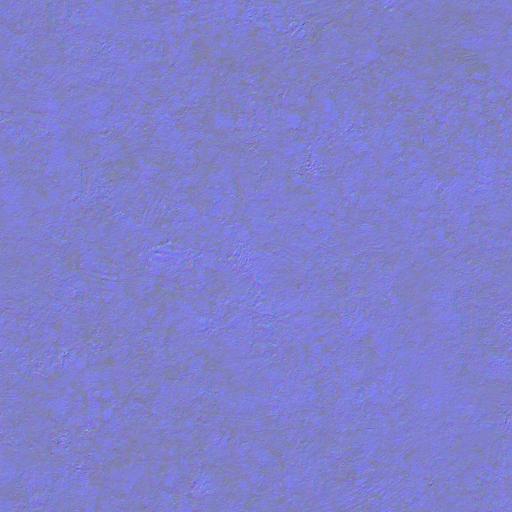
concrete patches plaster uniform